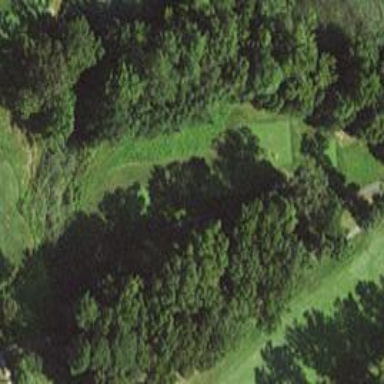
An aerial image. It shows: Path for both roads and golfers.